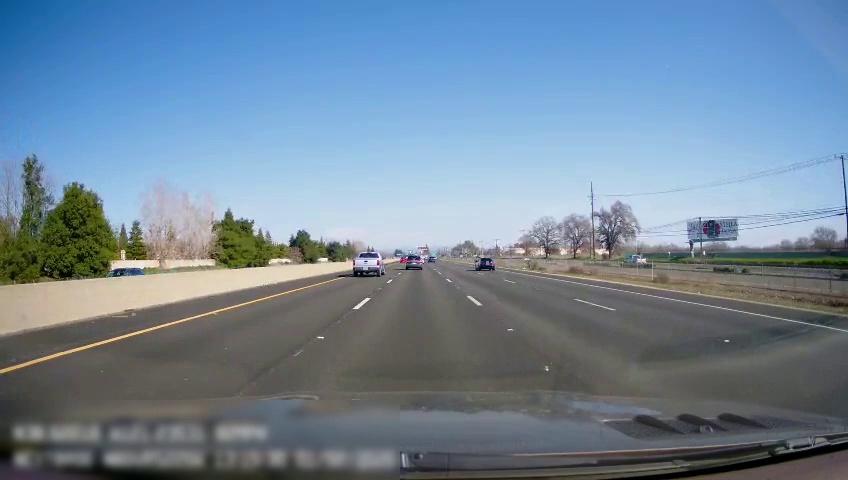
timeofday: Day
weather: Sunny
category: Drivable Space
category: Vehicles | SUV
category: Vehicles | Truck
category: Vehicles | Car
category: Vehicles | Truck
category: Vehicles | SUV
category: Lanes | Current Lane
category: Lanes | Current Lane
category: Lanes | Current Lane
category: Lanes | Alternate Lane
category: Lanes | Alternate Lane
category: Lanes | Alternate Lane